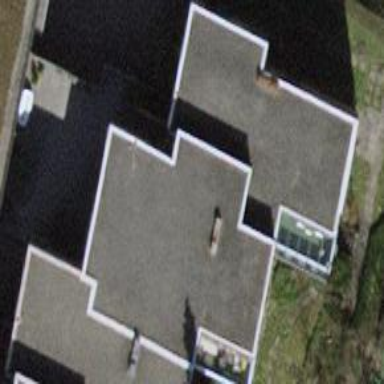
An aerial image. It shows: Building with flat roof.